Question: I am new to using UICollectionView since I've been using UITableView, so I apologize beforehand.
Anyways, I have some simple code but for some reason that I'm not familiar with yet, some of the cells are placed off screen instead of being moved down to the next level.
'''
- (void)viewDidLoad
{
[super viewDidLoad];
// Do any additional setup after loading the view, typically from a nib.
array = [ [NSMutableArray alloc] initWithObjects:@"Apple", @"Is", @"The", @"Bomb", @".com", @":D", nil];
}
- (CGFloat)collectionView:(UICollectionView *)collectionView layout:(UICollectionViewLayout*)collectionViewLayout minimumInteritemSpacingForSectionAtIndex:(NSInteger)section
{
return 5.0;
}
- (NSInteger)numberOfSectionsInCollectionView:(UICollectionView *)collectionView
{
return 1;
}
- (NSInteger)collectionView:(UICollectionView *)collectionView numberOfItemsInSection:(NSInteger)section
{
return array.count;
}
- (UICollectionViewCell *)collectionView:(UICollectionView *)collectionView cellForItemAtIndexPath:(NSIndexPath *)indexPath
{
UICollectionViewCell *cell = [collectionView dequeueReusableCellWithReuseIdentifier:@"Cell" forIndexPath:indexPath];
UILabel *label = (UILabel *)[cell viewWithTag:100];
label.text = [array objectAtIndex:indexPath.row];
[cell.layer setBorderWidth:2.0f];
[cell.layer setBorderColor:[UIColor whiteColor].CGColor];
[cell.layer setCornerRadius:10.f];
return cell;
}
'''

What happened to the cells with "Bomb" and ".com"? Why is it cut off screen?
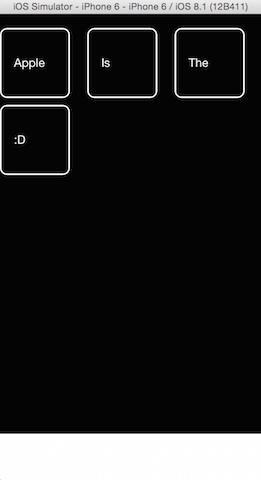
Answer: You need to set your view constraints on the Collection View. Check out Autolayout programming to set up constraints for the UICollectionView.